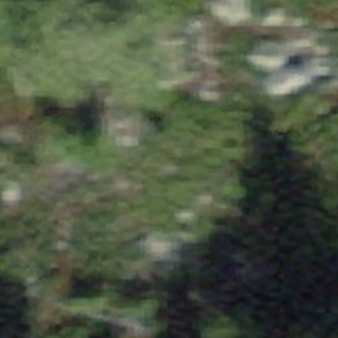
Label: other